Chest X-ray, AP view. Patient: 45 years old, sex M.
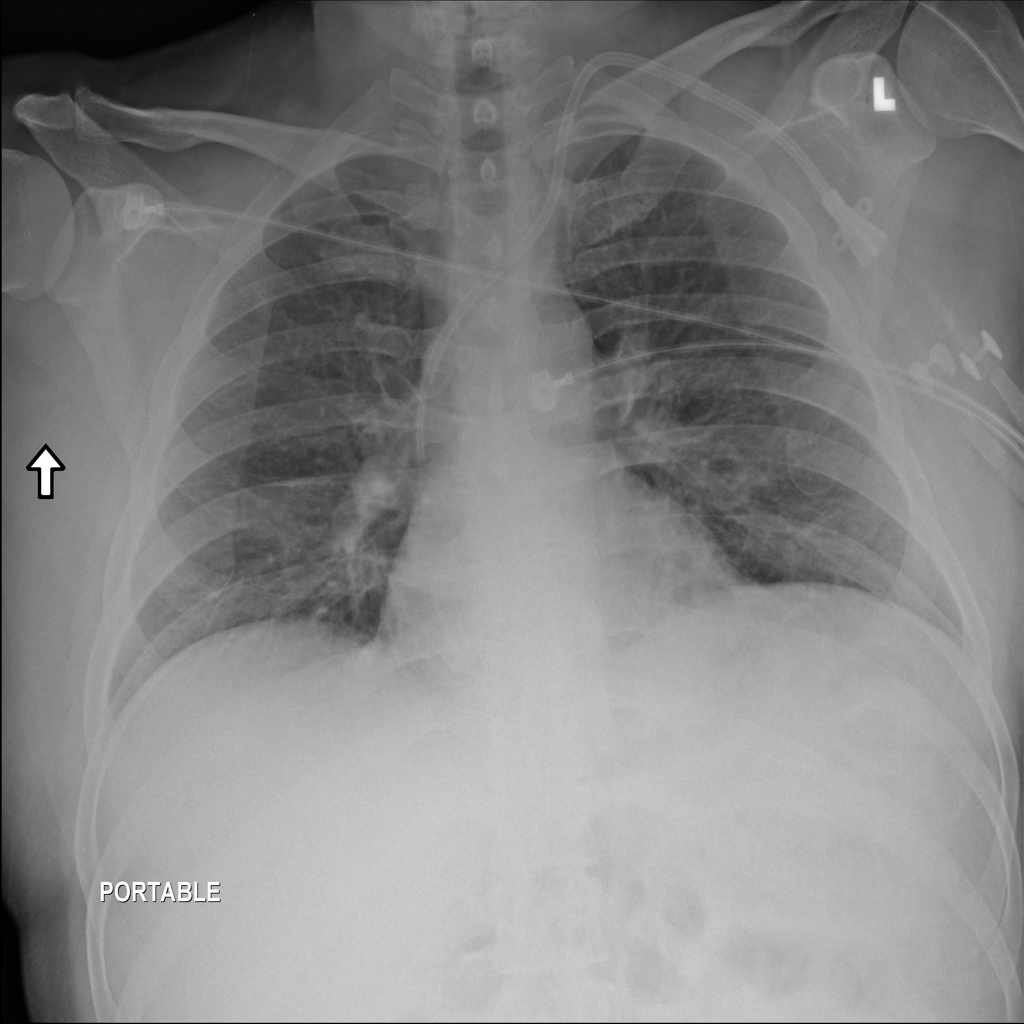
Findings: No Finding